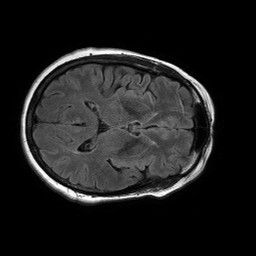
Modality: FLAIR
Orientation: axial
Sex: female
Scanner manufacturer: philips
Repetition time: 11 s
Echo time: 0.125 s